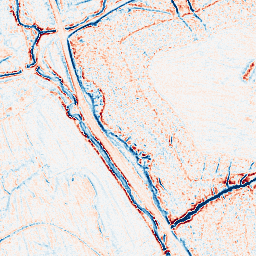
Category: multiscale
Decomposition family: dog_multiscale
Decomposition parameters: sigma_ratio: 1.4
n_scales: 3
base_sigma: 0.5
Upsampling method: lanczos
Upsampling parameters: scale: 8
Upsampling scale: 8